Question: As I'm typing in a Ruby file, I noticed that some rectangles pop up around some of the text I'm typing and often stays there:

Any idea what it means? Can I turn this annoying feature off?
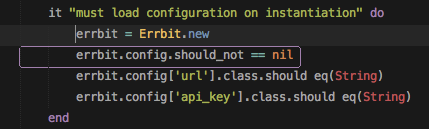
Answer: Mmm, nice, these are actually blocks indicating possible code errors / syntax errors. When your caret is inside one of these blocks, it shows the error in the Sublime Text status bar.
Not sure if this is native, or due to some plugin I installed.